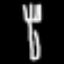
Label: fork